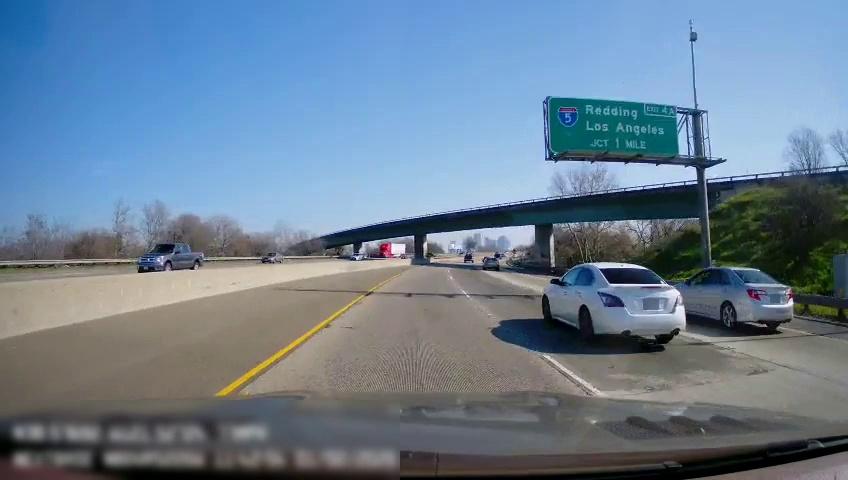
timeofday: Day
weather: Sunny
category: Drivable Space
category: Vehicles | Truck
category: Vehicles | Truck
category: Vehicles | Car
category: Drivable Space
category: Vehicles | Car
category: Vehicles | Car
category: Vehicles | Car
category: Lanes | Current Lane
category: Lanes | Current Lane
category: Lanes | Alternate Lane
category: Traffic | Signs